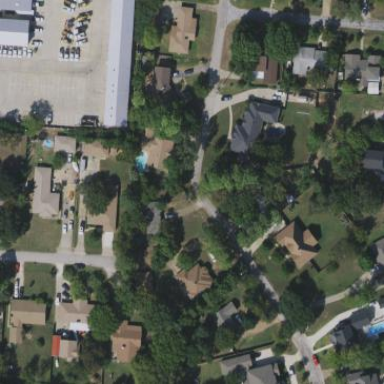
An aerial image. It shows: Residential area within neighborhood.